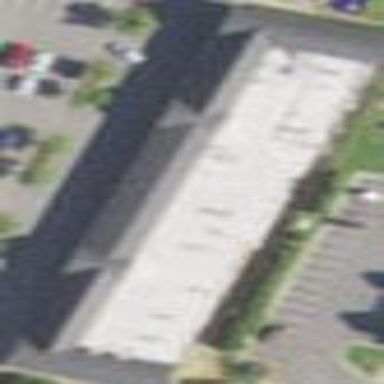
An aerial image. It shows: Retail building.